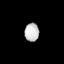
Tissue: lung
Cell type: Epithelial cells
Senescence score: 0.5916
Nuclear area (px): 259
Mean DAPI intensity: 189.961